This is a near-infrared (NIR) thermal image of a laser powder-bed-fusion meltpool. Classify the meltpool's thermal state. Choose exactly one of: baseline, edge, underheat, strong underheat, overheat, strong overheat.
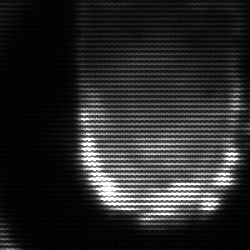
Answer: baseline